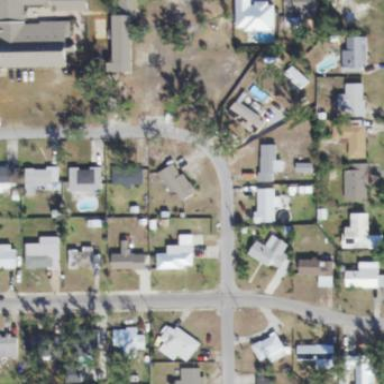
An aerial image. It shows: This residential area consists of single-family homes.